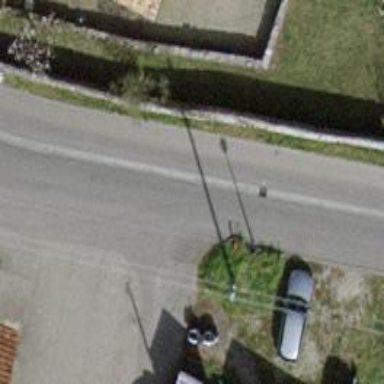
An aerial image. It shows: Unclassified road with asphalt surface.